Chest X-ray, PA view. Patient: 44 years old, sex F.
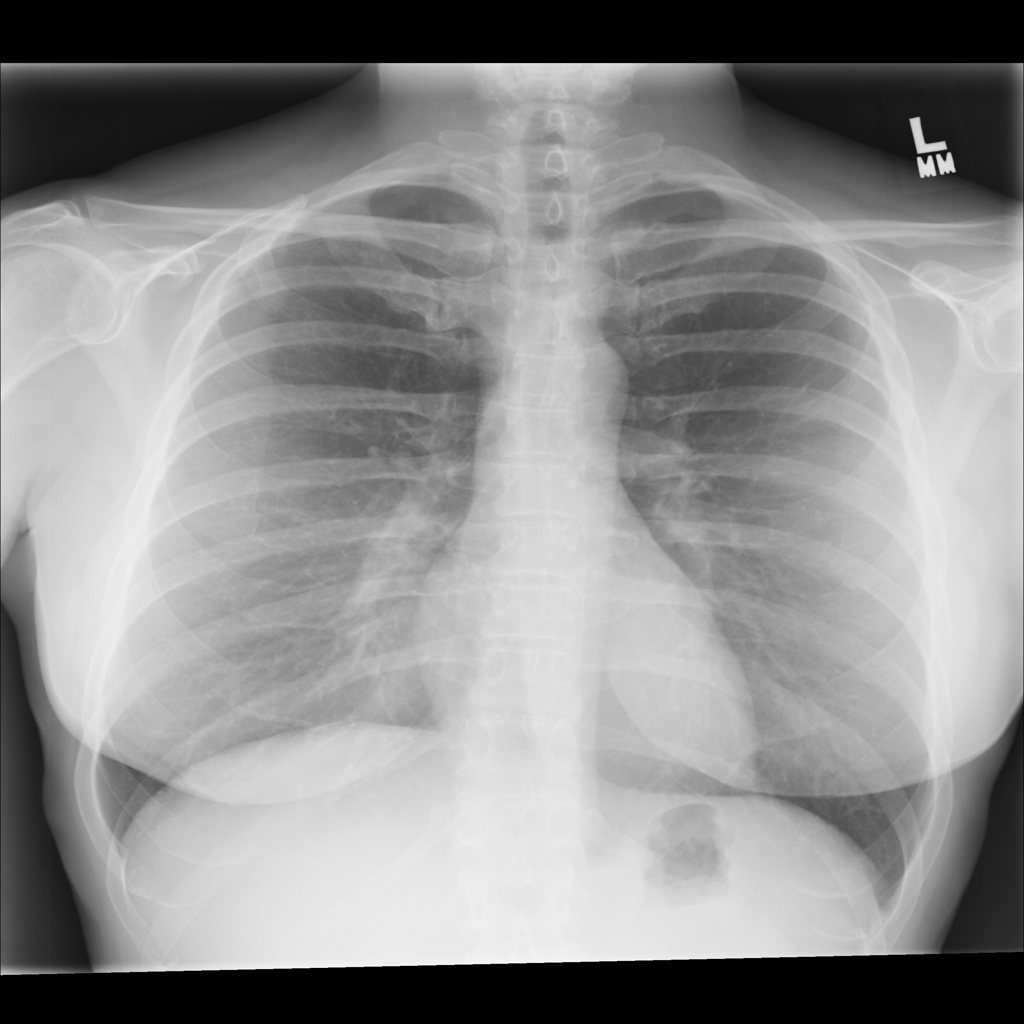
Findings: No Finding